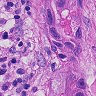
Metastatic tissue present: yes